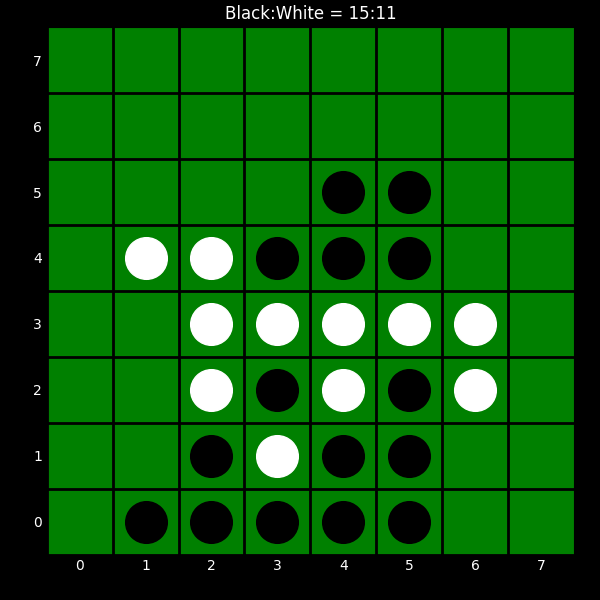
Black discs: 15
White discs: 11